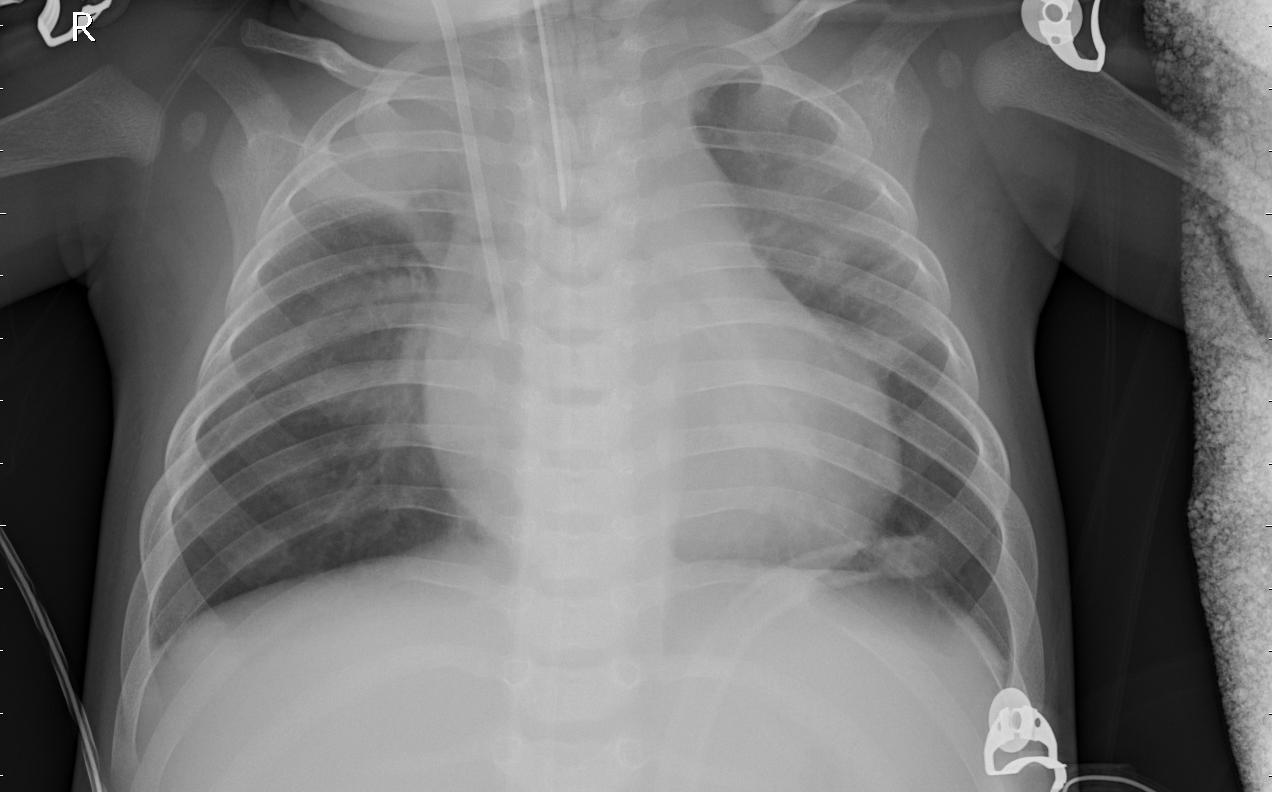
Diagnosis: PNEUMONIA